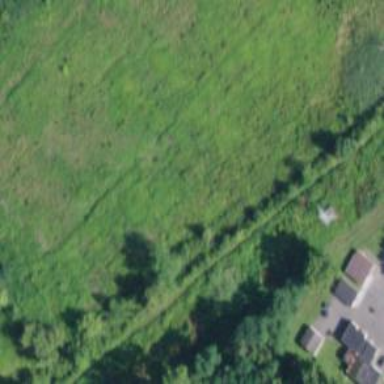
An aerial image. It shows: Abandoned railway.